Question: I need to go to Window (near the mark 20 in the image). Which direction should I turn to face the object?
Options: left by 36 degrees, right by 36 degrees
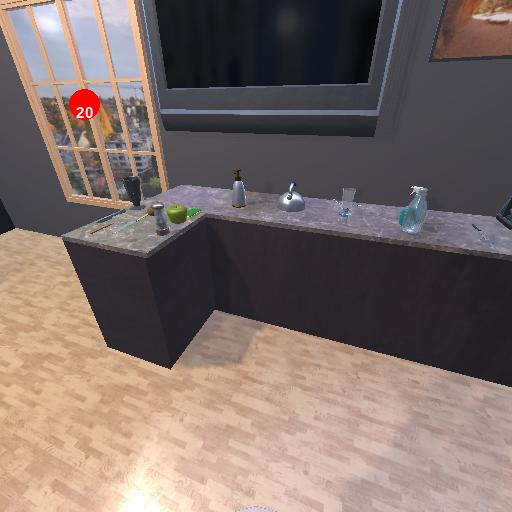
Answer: left by 36 degrees